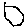
Label: hexagon